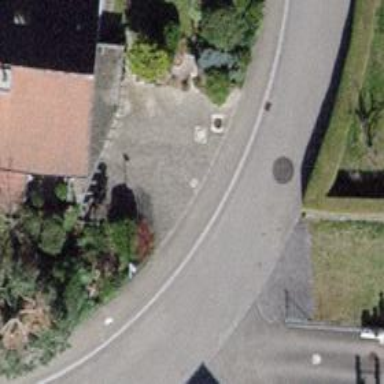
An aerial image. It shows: Asphalt road in residential area.